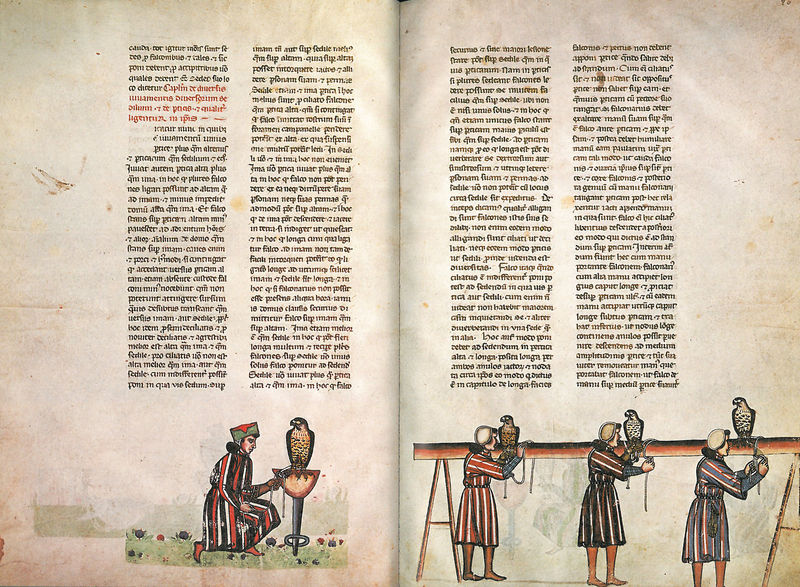
Titel: Falkenbuch Friedrichs des II.; De arte venandi cum avibus
Institution: Rom, Biblioteca Vaticana
Schlagwörter: falke, vogel, grün, menschen, hut, schwarz, weiss, zeichnung, rot, tiere, vögel, blatt, schrift, streifen, balken, vier, buch, seite, illustration, text, buchdruck, buchseite, seiten, greifvogel, stange, buchseiten, handschrift, anleitung, falkner, greifvögel, persisch, oreint, falken, gesteift, falknerei, manfred, falkerei